Interaction volume radius: 10 \u00c5
Interaction volume height: 10 \u00c5
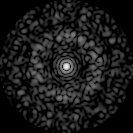
Disorder parameter: 0.8454